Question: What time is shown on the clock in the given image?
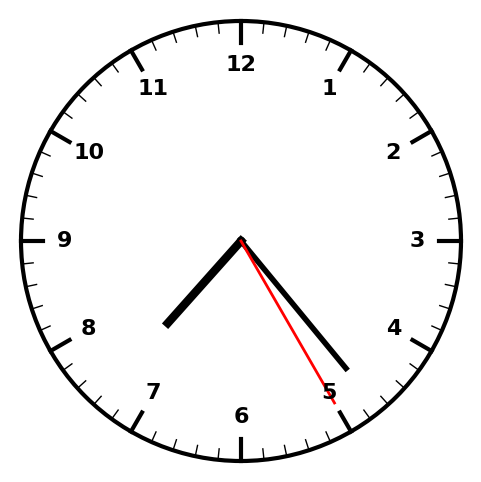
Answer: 07:23:25